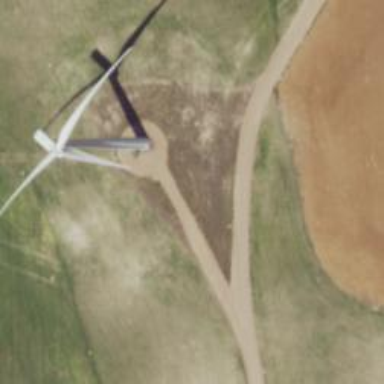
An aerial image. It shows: Wind generator using horizontal axis wind turbines.